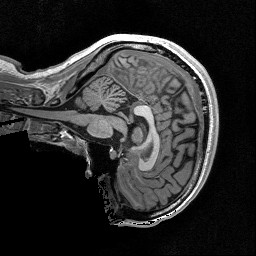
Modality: T1w
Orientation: sagittal